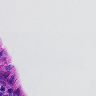
Metastatic tissue present: no